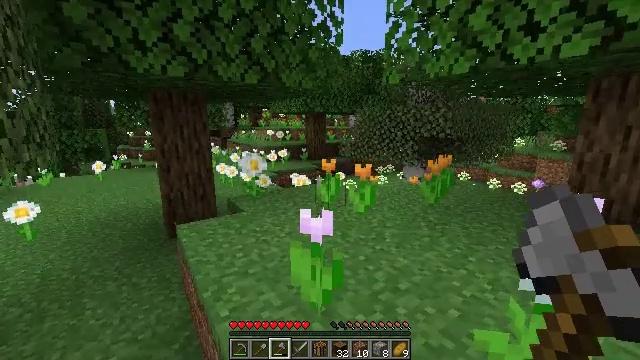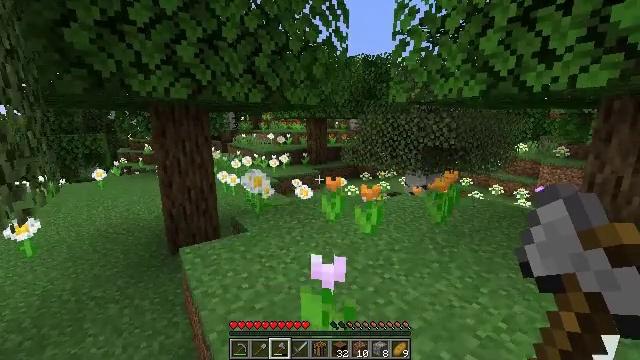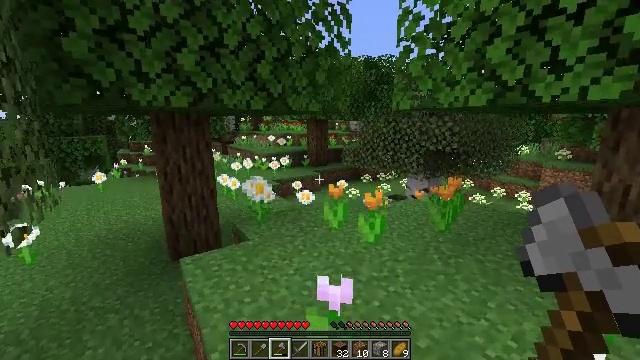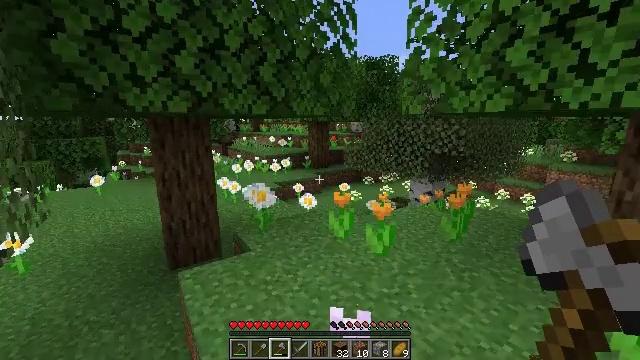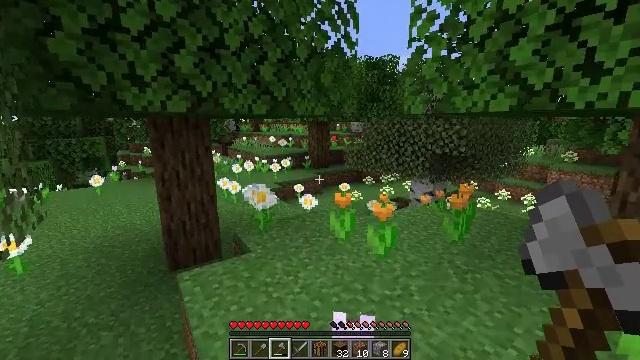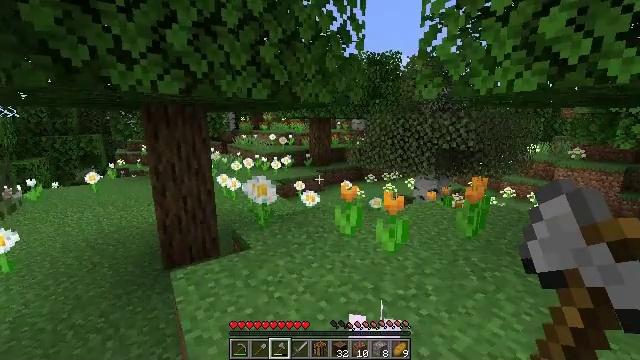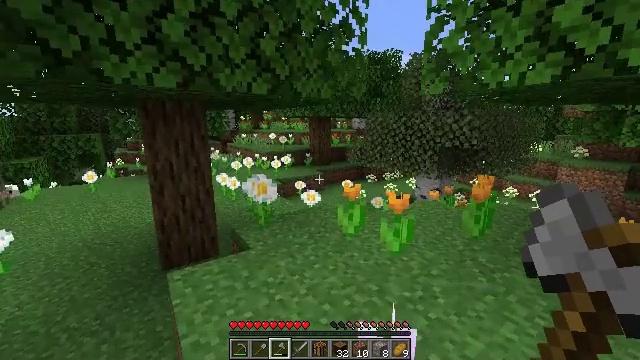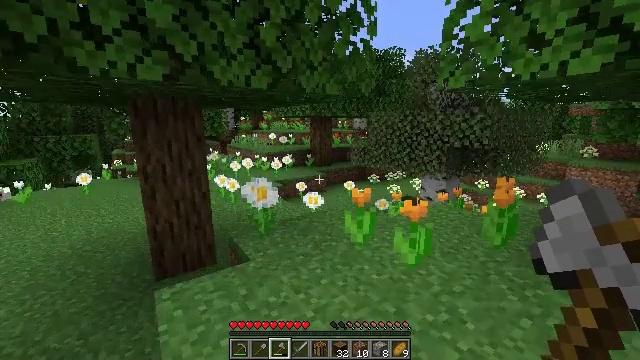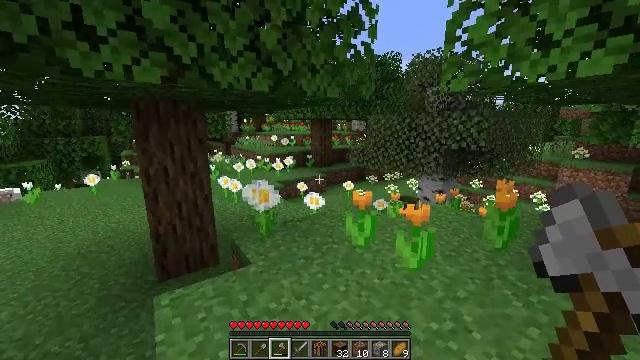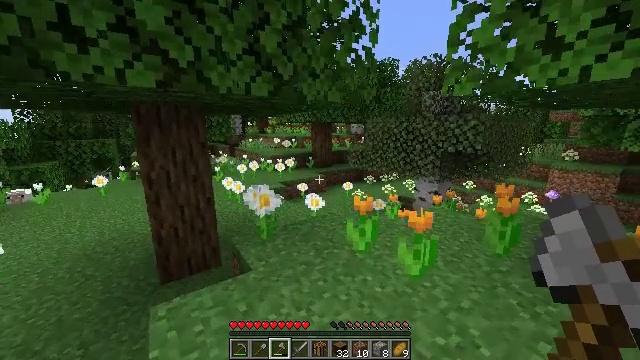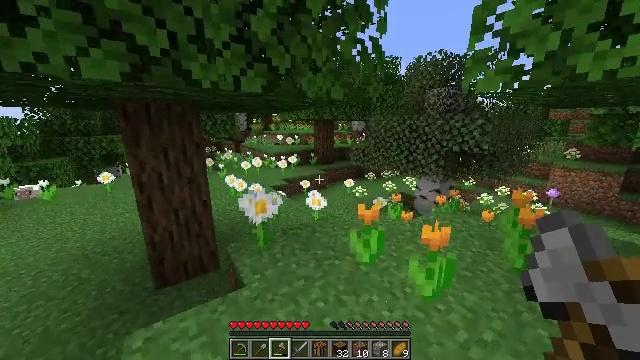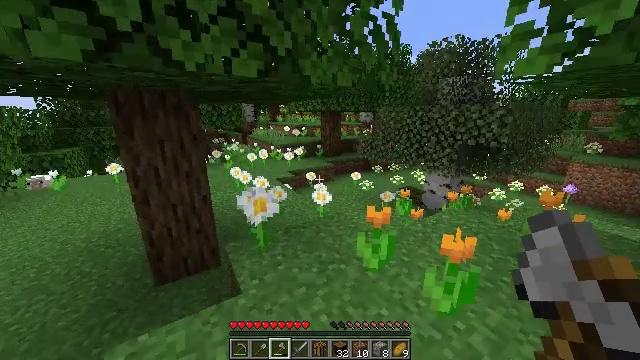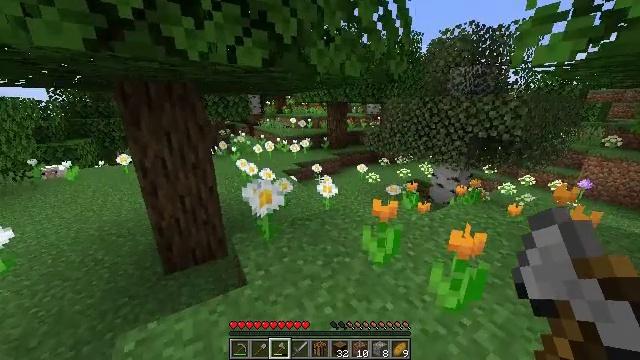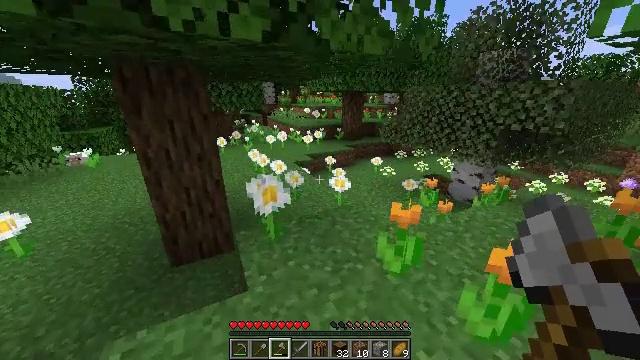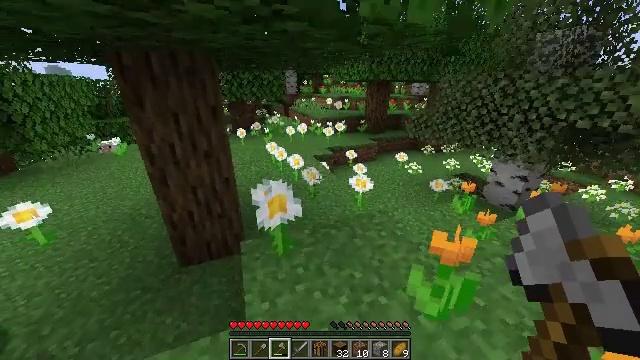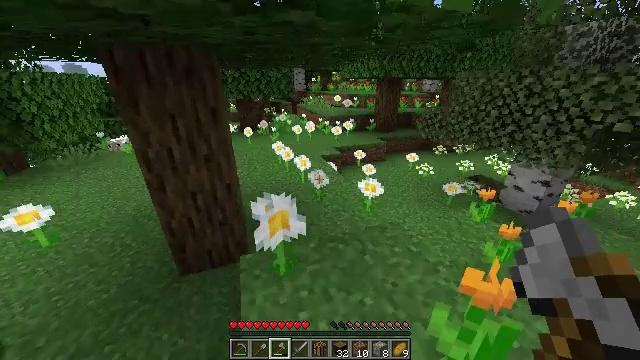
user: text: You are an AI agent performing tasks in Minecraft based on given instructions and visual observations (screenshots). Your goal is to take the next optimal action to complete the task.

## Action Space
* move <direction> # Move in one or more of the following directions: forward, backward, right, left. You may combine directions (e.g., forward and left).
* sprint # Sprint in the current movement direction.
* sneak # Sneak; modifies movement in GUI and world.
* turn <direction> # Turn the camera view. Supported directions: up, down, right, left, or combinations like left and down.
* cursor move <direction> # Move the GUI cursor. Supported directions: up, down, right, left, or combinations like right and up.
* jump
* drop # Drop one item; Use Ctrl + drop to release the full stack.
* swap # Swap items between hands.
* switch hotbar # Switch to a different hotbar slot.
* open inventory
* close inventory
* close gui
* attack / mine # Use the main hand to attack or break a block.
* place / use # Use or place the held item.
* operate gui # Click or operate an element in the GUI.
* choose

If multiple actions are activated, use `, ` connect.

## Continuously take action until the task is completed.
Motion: motion action
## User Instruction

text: Harvest an orange tulip.
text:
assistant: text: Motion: move forward, jump
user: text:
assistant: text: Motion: move forward
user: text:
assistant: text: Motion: move forward
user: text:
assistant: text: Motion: move forward
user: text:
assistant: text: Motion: move forward
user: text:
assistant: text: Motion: move forward
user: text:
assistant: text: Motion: move forward, sprint
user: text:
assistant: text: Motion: move forward, sprint
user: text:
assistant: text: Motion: move forward, sprint
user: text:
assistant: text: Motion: move forward, sprint, turn down
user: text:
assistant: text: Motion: move forward, sprint, turn left and down
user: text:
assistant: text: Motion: move forward, sprint, turn left and down
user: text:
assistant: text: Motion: move forward, sprint, turn left and down
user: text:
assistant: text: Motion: move forward, sprint, turn left and down
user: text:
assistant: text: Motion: move forward, sprint, turn left
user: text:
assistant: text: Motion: move forward, sprint
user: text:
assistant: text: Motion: move forward, sprint
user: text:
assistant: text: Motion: move forward, sprint
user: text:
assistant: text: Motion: move forward, sprint
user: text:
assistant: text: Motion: move forward, sprint
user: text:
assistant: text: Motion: move forward, sprint
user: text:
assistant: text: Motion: move forward, sprint
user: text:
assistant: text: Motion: move forward, sprint
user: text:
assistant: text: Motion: move forward, sprint
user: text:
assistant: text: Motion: move forward, sprint
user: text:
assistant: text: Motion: move forward, sprint
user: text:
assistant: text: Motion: move forward, sprint
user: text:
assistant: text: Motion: move forward, sprint
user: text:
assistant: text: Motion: move forward, sprint
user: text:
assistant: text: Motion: move forward, sprint